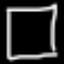
Label: square